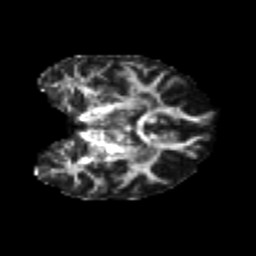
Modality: FA
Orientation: coronal
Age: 24
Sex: female
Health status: healthy
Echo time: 0.074 s